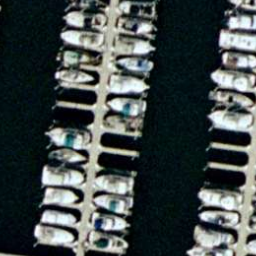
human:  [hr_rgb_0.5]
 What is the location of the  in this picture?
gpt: center and right